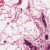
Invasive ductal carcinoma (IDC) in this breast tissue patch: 0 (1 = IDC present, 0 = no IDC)